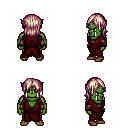
a pixel art fantasy rpg character, male body template, orc, green skin, red robe, gold greaves, white blonde long bangs hairstyle, leather bracers, brown shoes, four views (front, back, left, right), 2x2 character sprite sheet, small pixel art, hard edges, no anti-aliasing